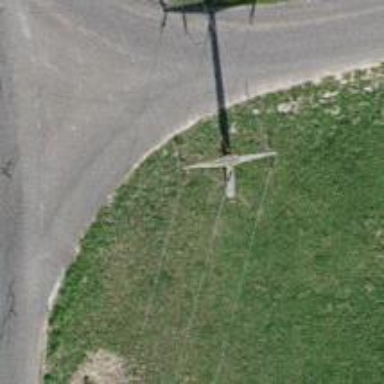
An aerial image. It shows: Concrete power pole.